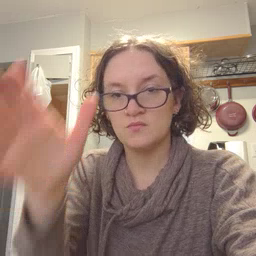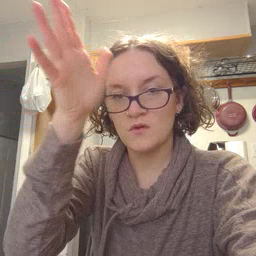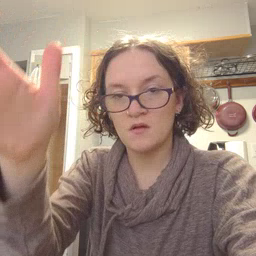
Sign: grandpa